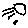
Label: sun